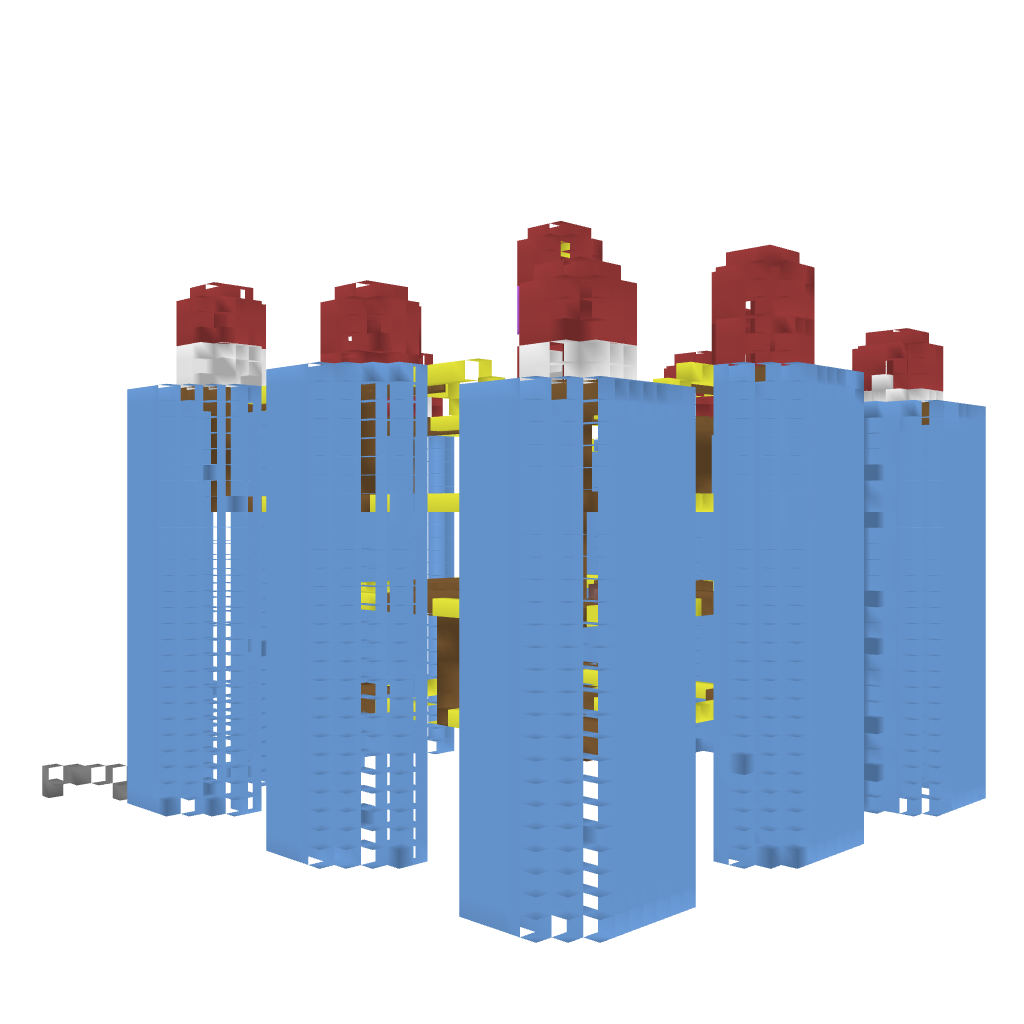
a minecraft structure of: Shroom City bad low quality